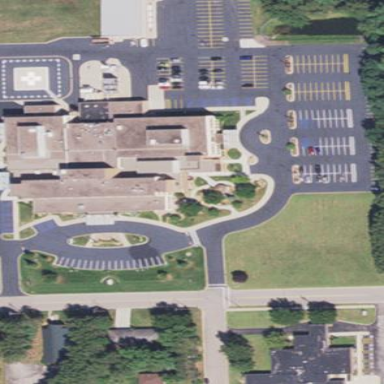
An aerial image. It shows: Hospital building.